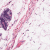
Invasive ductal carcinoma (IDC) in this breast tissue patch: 0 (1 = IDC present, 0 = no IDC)